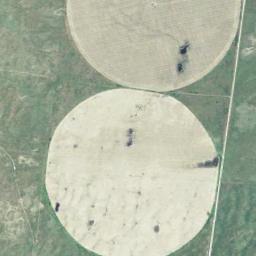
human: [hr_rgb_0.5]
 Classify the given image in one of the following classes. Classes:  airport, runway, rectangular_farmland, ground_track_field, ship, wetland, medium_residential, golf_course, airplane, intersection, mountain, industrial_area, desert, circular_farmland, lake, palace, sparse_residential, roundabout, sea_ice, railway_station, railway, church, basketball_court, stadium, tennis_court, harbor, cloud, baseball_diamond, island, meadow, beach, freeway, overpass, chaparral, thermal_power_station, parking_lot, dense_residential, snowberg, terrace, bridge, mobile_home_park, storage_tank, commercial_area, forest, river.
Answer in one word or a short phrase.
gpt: circular_farmland